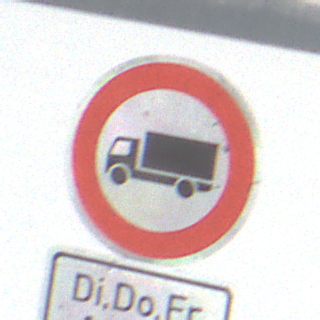
Verkehrszeichen: VerbotFuerKraftfahrzeugeUeberDreiKommaFuenfTonnen
Zusatzzeichen unten: ZeitangabenMitBeschraenkungAufWochentage3
Umgebung: Outdoor, Nature
Tageszeit: MorningAfternoon
Wetter: Overcast
Licht: Natural
Jahreszeit: Winter
Kontrast: LowContrast